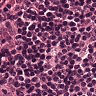
Metastatic tissue present: no